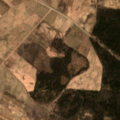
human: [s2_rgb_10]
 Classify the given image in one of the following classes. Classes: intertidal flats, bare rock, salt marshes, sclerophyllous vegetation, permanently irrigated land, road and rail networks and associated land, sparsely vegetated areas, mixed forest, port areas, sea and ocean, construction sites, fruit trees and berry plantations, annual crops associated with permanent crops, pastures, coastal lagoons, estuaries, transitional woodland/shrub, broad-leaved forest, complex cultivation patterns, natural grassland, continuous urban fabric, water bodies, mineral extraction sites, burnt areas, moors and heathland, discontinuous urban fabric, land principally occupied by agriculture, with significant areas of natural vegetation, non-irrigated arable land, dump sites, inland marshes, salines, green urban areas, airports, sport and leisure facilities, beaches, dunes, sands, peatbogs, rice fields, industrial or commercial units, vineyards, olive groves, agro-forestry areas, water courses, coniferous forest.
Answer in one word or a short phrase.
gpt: non-irrigated arable land, mixed forest